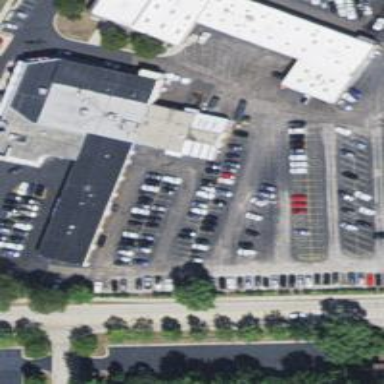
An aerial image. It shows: Retail building.